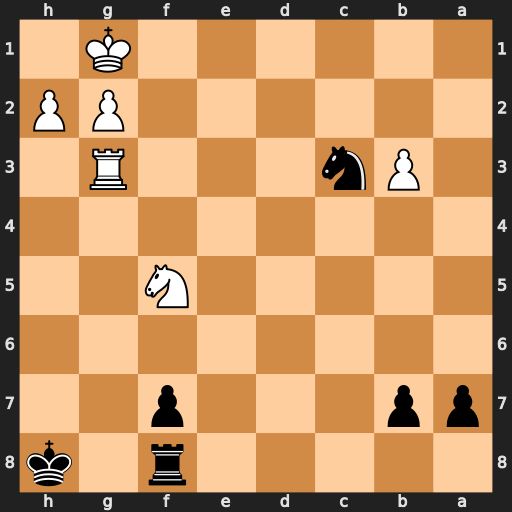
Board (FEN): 5r1k/pp3p2/8/5N2/8/1Pn3R1/6PP/6K1
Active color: b
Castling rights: -
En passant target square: -
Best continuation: Ne2+ Kf2 Nxg3